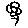
Label: flower